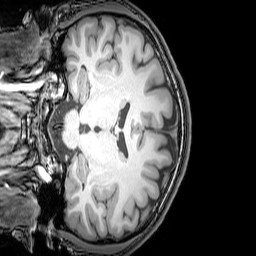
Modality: T1w
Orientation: coronal
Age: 21
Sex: male
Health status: healthy
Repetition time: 0.081 s
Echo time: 0.037 s